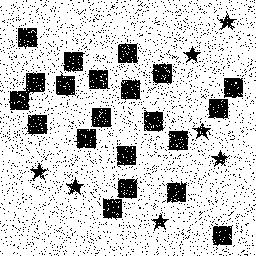
Squares: 21
Triangles: 0
Stars: 7
Total shapes: 28